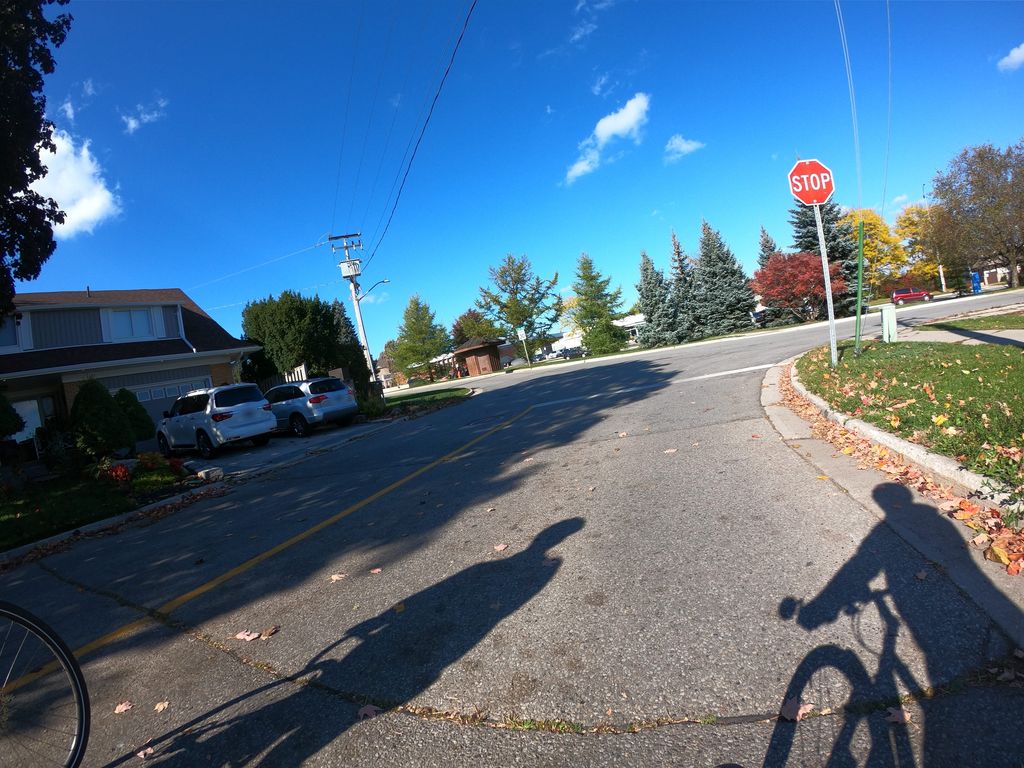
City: kitchener-waterloo